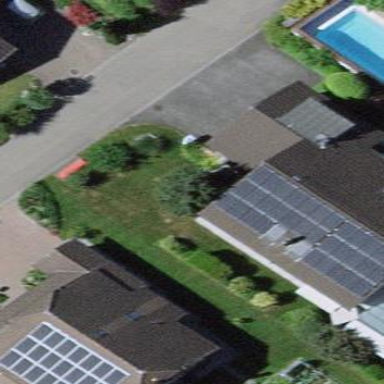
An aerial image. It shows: Solar power generator utilizing photovoltaic technology with solar photovoltaic panels.